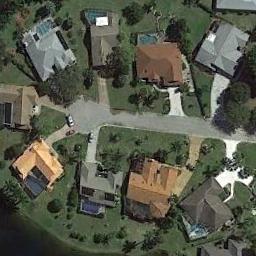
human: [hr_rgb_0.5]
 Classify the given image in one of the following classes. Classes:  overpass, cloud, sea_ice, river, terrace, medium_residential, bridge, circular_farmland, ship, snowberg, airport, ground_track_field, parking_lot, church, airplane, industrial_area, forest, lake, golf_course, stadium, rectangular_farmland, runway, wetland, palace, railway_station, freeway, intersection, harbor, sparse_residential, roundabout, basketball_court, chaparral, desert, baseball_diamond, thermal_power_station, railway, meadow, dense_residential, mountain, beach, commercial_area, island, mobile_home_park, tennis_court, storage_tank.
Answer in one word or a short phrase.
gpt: dense_residential